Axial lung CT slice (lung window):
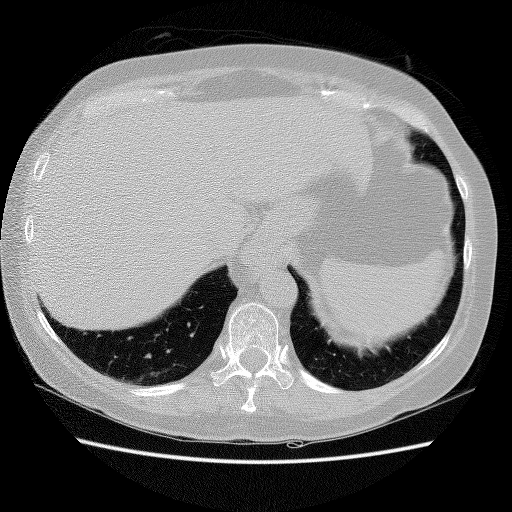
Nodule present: no